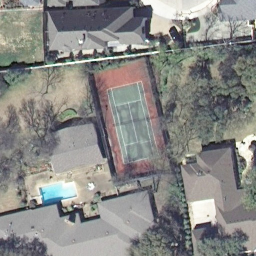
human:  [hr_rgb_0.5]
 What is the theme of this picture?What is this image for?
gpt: tennis court